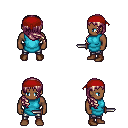
a pixel art fantasy rpg character, male body template, human, dark skin, teal tunic, metal pants, white blonde right-swept hairstyle, red bandana, brown shoes, dagger, four views (front, back, left, right), 2x2 character sprite sheet, small pixel art, hard edges, no anti-aliasing